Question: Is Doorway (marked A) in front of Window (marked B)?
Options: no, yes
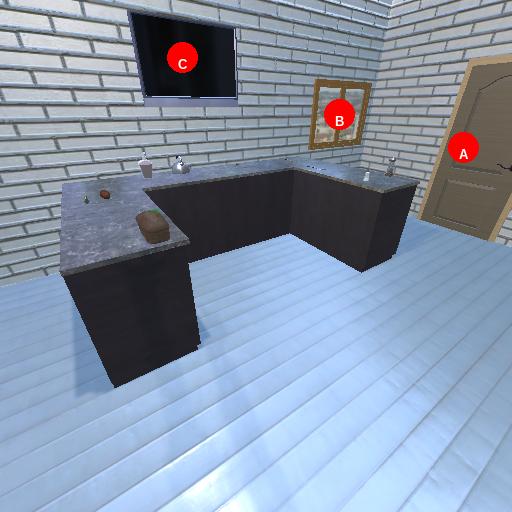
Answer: no